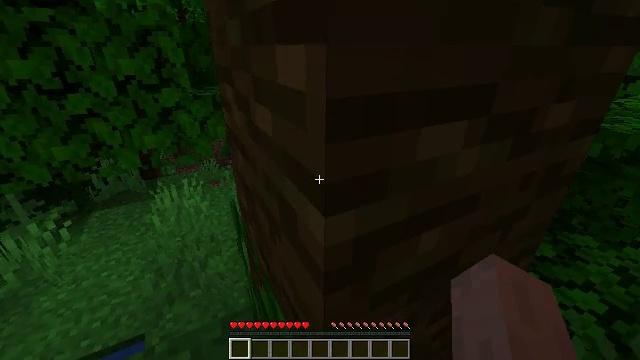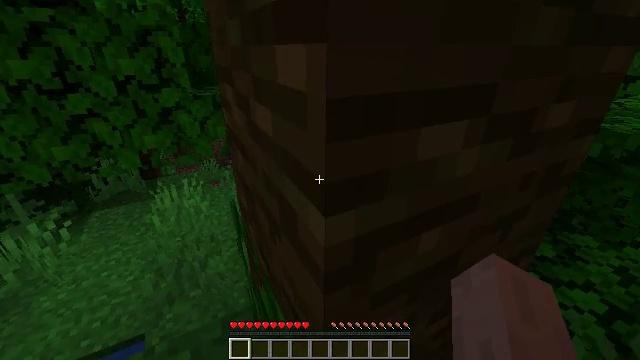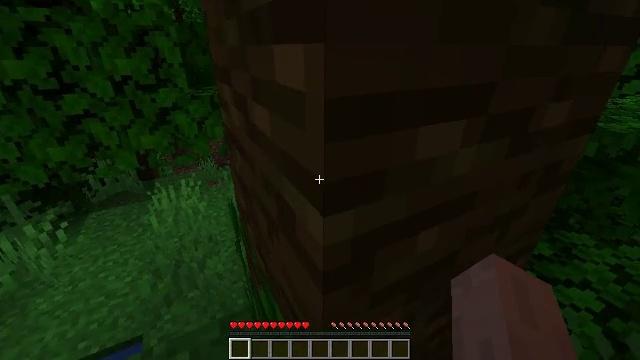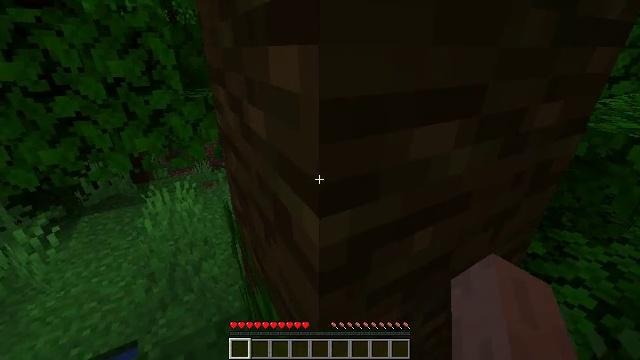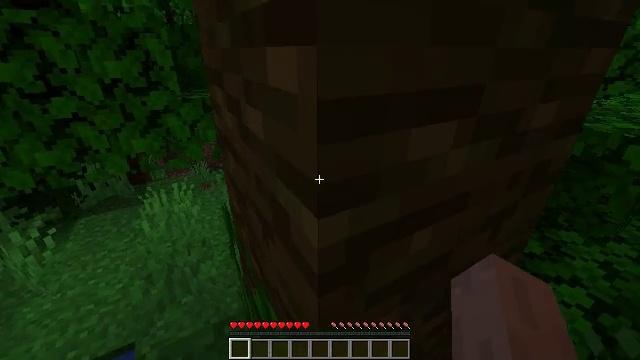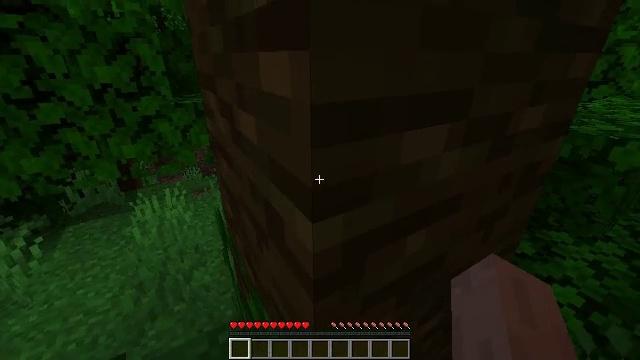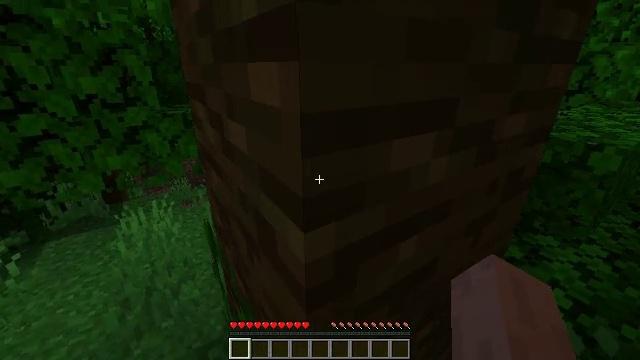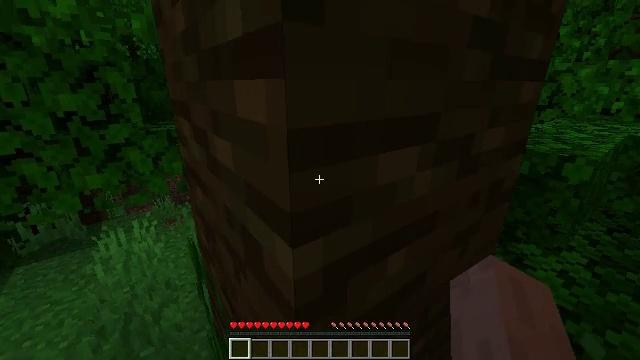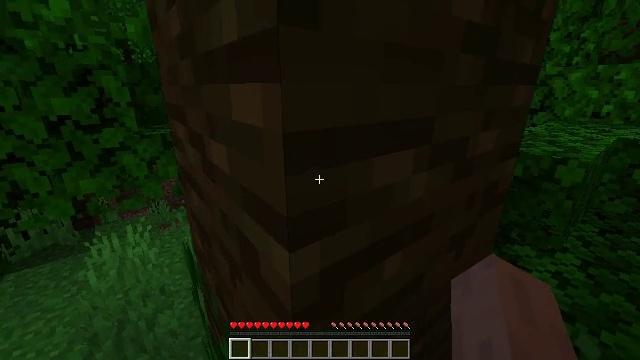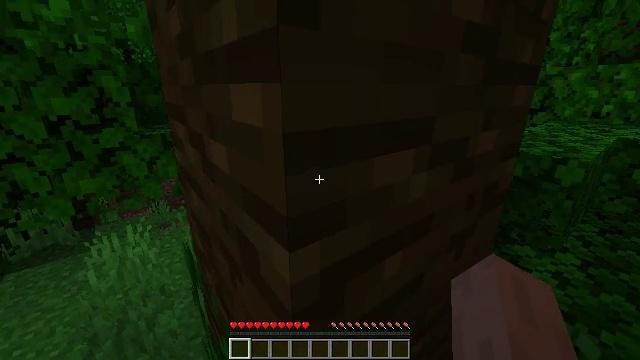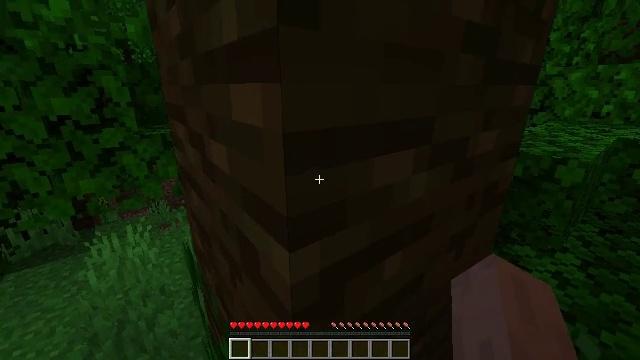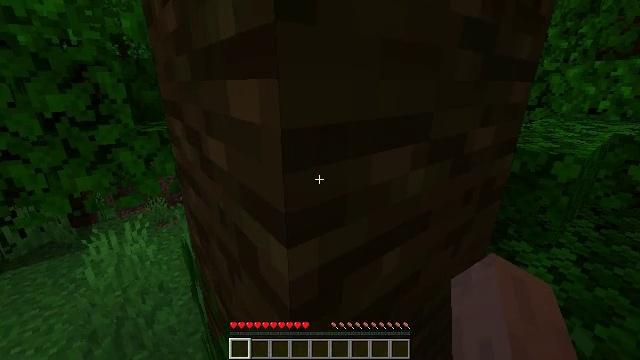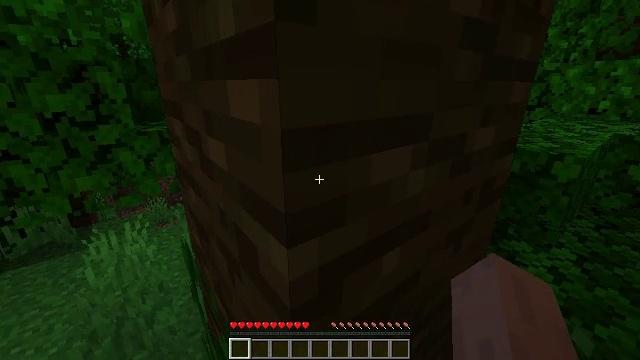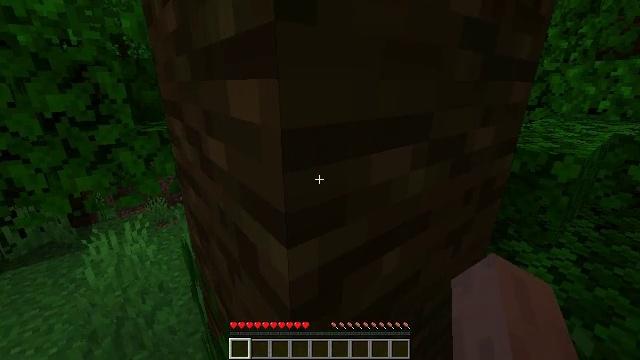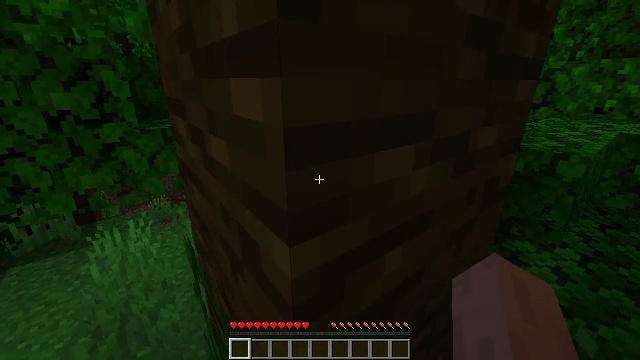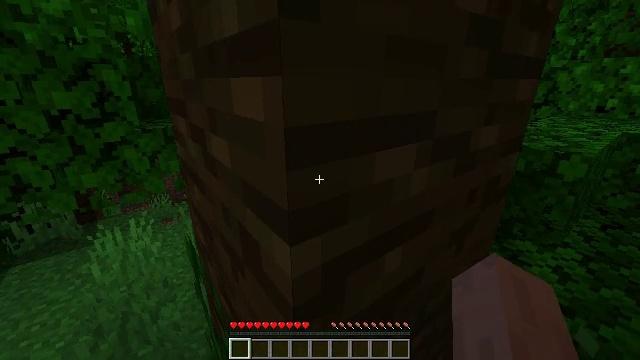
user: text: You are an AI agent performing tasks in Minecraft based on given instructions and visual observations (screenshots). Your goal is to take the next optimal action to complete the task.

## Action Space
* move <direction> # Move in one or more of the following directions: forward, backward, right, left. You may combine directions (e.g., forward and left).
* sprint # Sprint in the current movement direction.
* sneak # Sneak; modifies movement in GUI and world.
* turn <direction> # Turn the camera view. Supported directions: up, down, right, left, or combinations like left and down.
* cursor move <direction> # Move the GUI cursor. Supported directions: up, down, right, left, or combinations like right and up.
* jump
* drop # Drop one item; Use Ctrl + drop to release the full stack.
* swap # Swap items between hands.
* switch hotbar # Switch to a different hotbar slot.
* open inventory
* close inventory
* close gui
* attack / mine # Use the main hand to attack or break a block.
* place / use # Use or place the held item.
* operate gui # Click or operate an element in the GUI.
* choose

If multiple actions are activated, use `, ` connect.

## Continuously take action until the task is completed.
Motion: motion action
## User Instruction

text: Chop down a jungle log from the jungle tree.
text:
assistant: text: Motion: attack / mine
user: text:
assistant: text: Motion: attack / mine
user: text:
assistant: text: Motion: turn right, attack / mine
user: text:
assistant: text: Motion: attack / mine
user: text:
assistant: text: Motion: turn right, attack / mine
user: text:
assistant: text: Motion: turn right and up, attack / mine
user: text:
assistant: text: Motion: turn right and up, attack / mine
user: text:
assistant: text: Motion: attack / mine
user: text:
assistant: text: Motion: attack / mine
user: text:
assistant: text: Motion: attack / mine
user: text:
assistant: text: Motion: attack / mine
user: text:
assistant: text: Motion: attack / mine
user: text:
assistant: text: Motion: attack / mine
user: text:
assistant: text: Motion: no_op
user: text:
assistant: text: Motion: no_op
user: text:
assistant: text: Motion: attack / mine
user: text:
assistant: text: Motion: attack / mine
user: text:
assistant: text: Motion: attack / mine
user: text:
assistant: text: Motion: attack / mine
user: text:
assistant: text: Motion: attack / mine
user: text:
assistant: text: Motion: attack / mine
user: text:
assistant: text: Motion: attack / mine
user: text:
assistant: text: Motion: attack / mine
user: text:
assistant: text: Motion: attack / mine
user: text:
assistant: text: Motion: attack / mine
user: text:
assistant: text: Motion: attack / mine
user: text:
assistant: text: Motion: attack / mine
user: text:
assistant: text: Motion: attack / mine
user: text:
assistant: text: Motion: attack / mine
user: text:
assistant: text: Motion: attack / mine